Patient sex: M
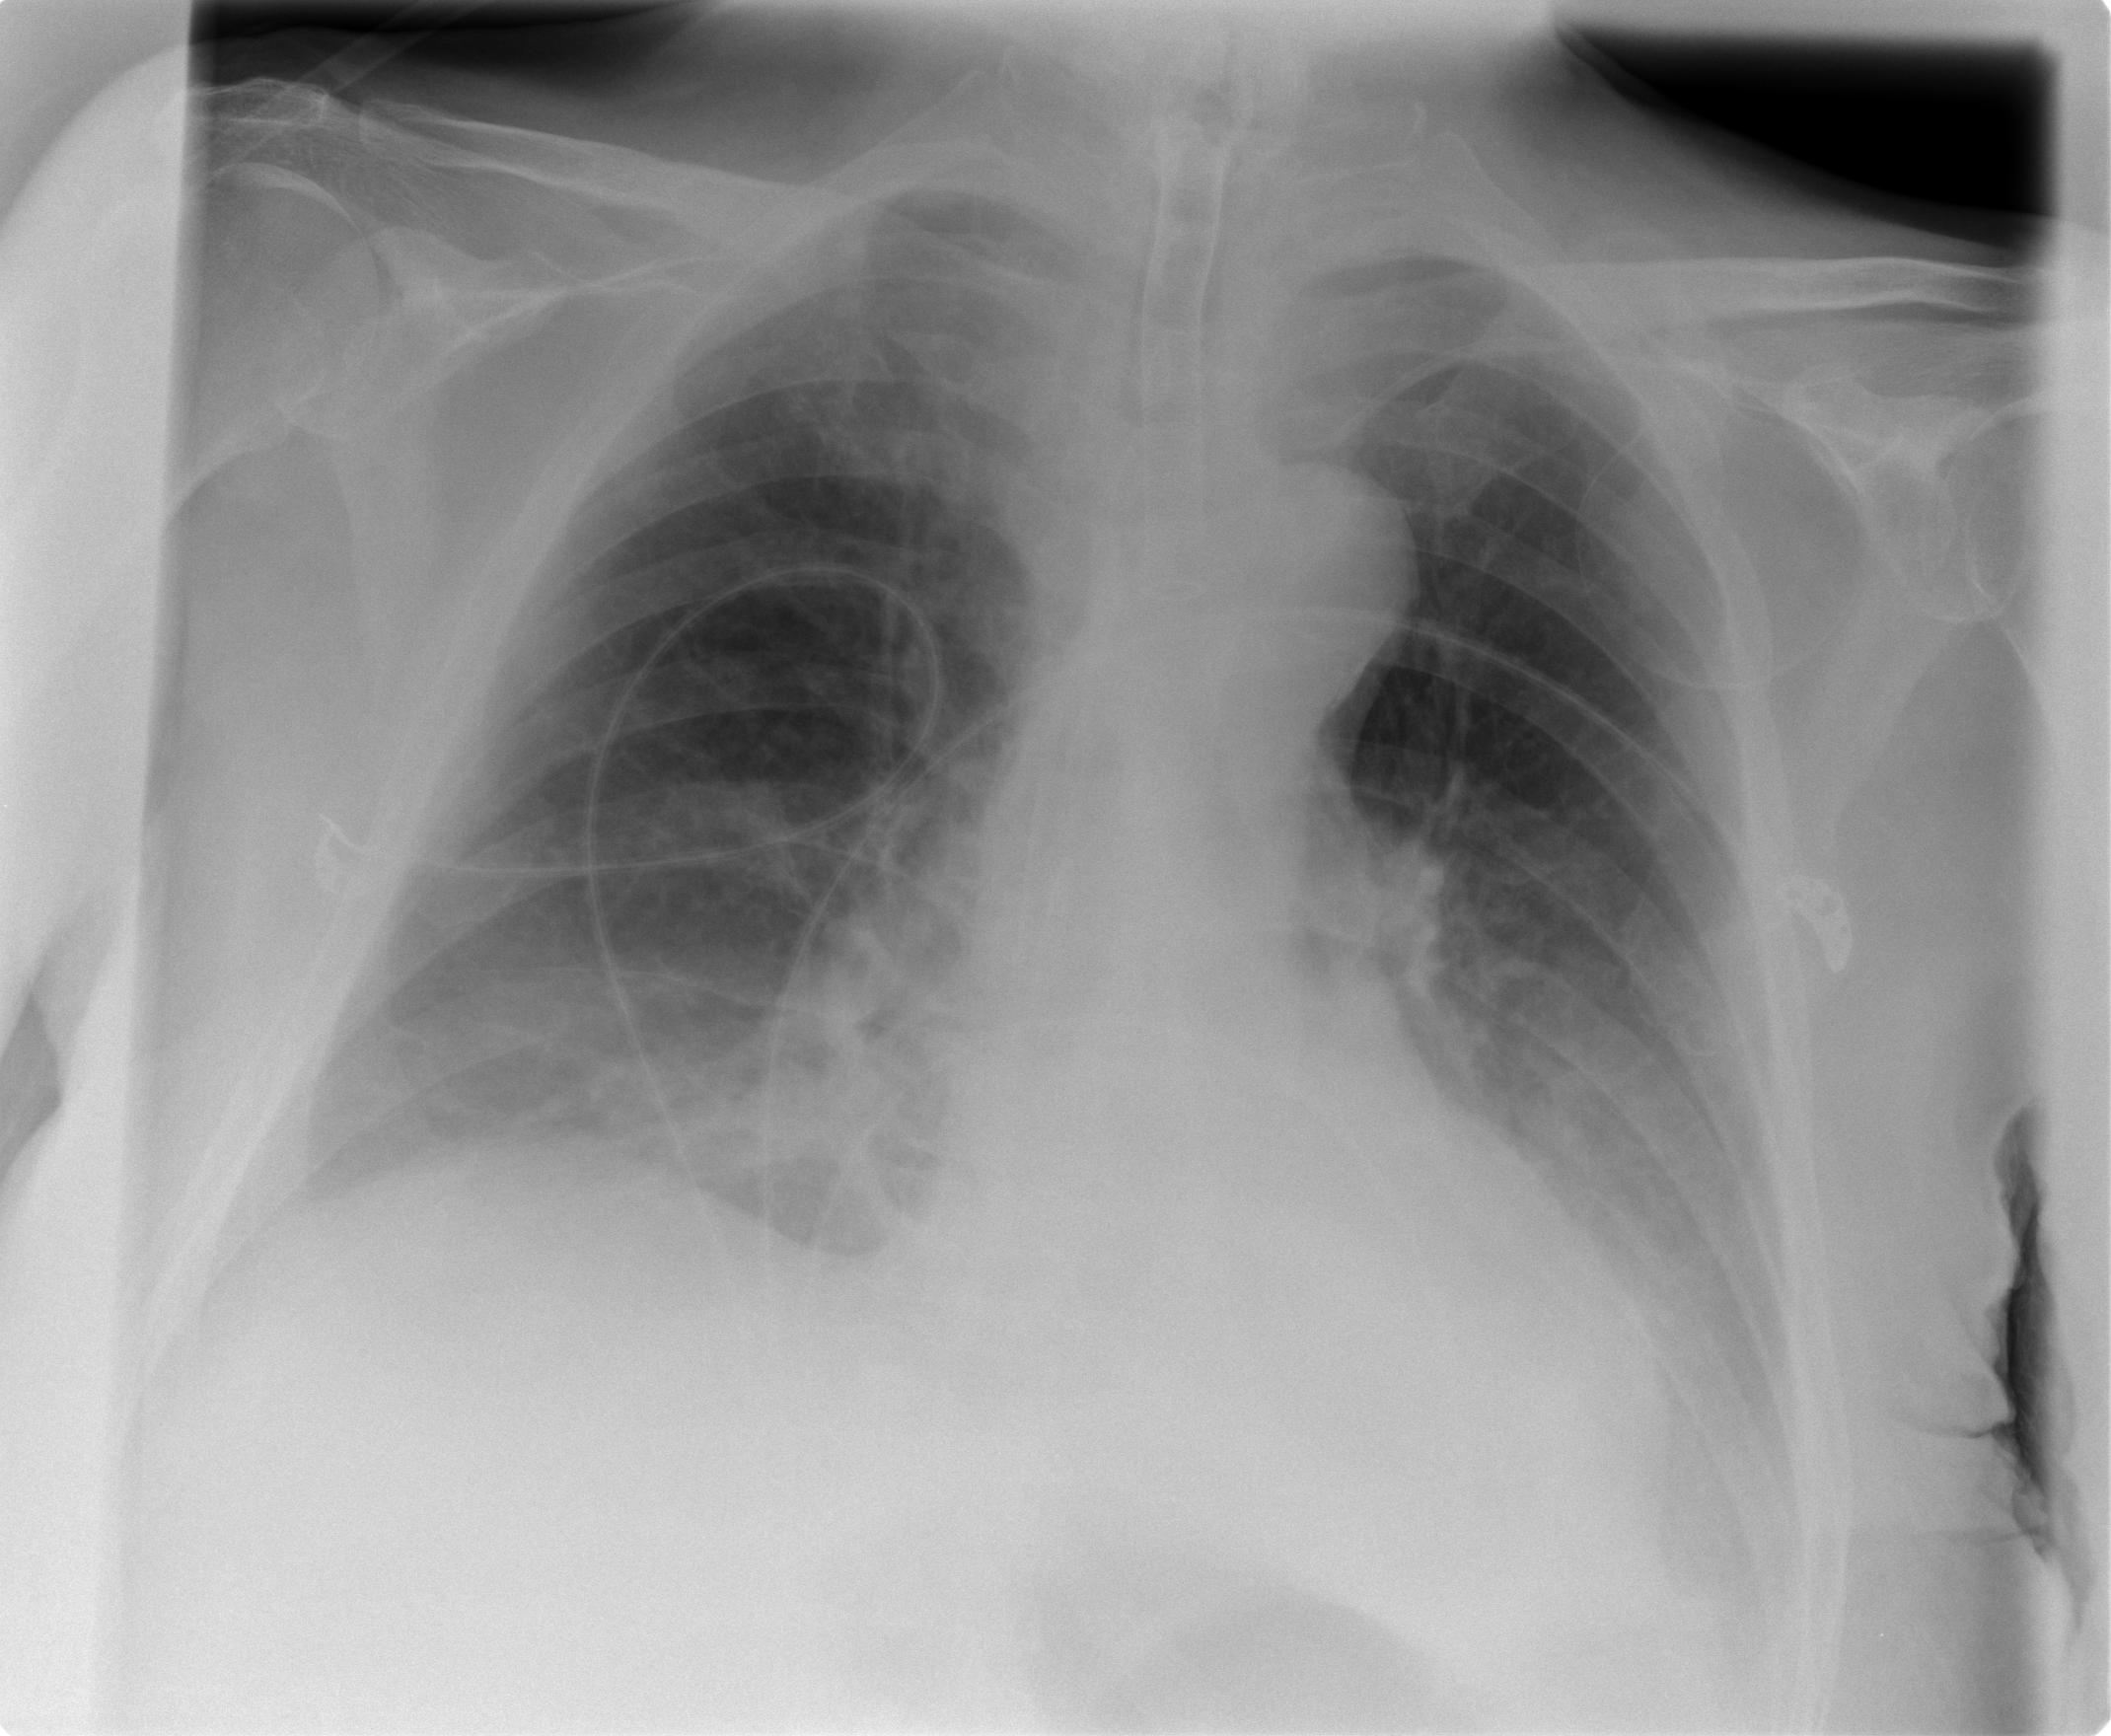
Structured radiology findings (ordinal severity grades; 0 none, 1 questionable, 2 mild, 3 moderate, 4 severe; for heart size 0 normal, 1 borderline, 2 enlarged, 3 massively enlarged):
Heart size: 0
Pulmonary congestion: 0
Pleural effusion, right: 2
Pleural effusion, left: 2
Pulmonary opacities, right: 0
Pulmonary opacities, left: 0
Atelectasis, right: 2
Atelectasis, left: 2